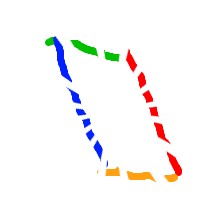
Shape: parallelogram